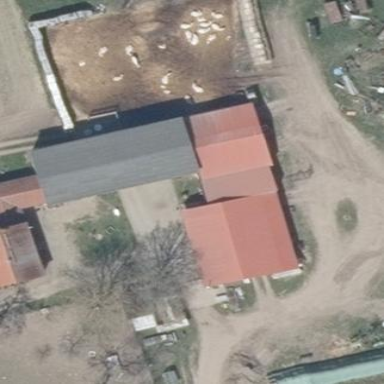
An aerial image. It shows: Farmyard area.